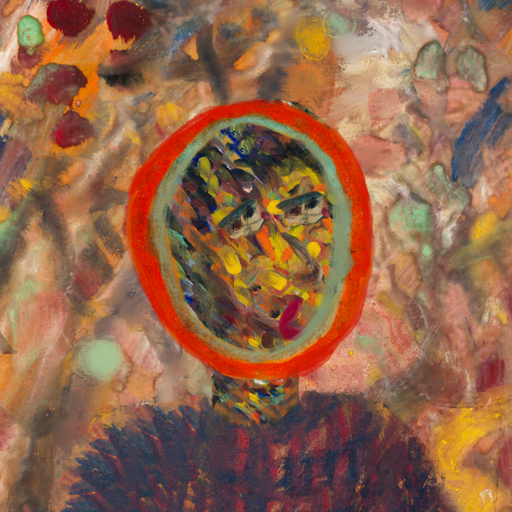
Background: Mother_And_Son_Mother, Head And Neck Side: An_Impression, Face Side: Pipe, Bust: In_The_Sun, Hair Side: Sisters, Head Accessory: Blank, Second Necklace: Blank, Necklace: Blank, Baby: Blank